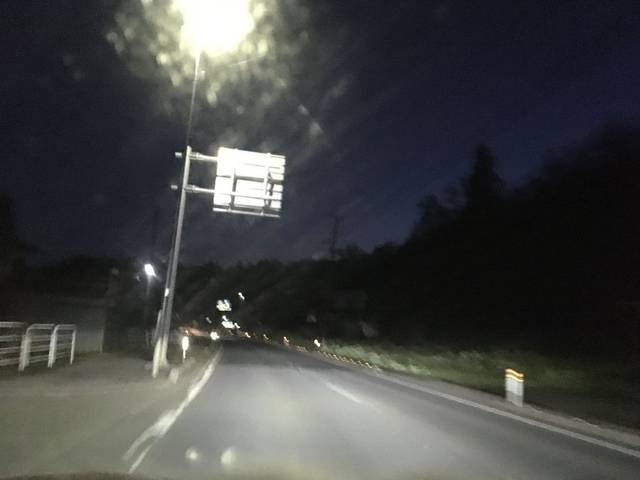
Region: Japan
Coordinates: 38.059, 140.174